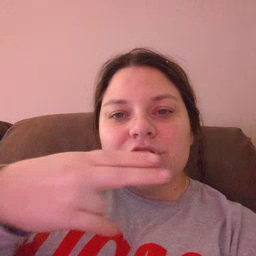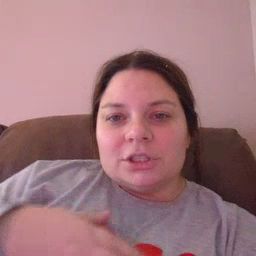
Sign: scissors